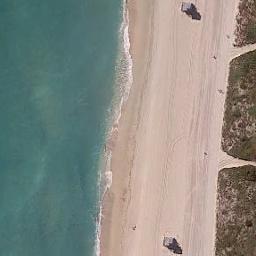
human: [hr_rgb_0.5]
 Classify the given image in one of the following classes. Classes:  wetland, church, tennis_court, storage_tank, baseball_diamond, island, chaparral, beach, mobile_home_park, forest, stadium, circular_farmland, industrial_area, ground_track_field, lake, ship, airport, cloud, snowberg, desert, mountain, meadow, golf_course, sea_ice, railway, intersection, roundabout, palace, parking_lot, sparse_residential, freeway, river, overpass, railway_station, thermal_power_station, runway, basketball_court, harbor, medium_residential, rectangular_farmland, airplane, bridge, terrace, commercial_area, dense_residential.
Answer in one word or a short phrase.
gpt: beach